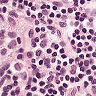
Metastatic tissue present: no